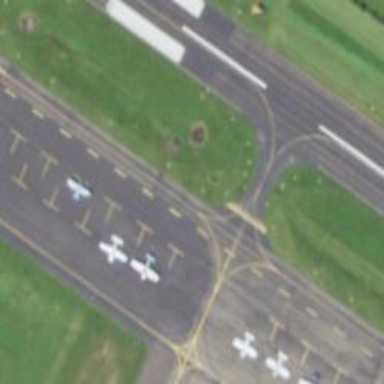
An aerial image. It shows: Image of taxiway at airport.